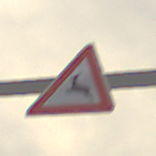
Verkehrszeichen: WildwechselRechts
Umgebung: Outdoor, Nature
Tageszeit: MorningAfternoon
Wetter: Overcast
Licht: Natural
Jahreszeit: Winter
Kontrast: LowContrast